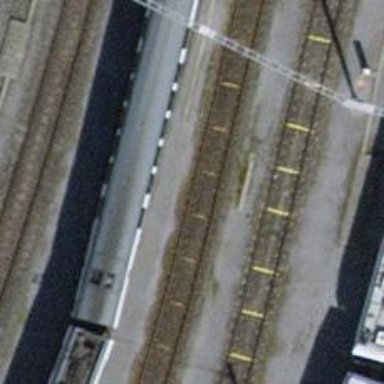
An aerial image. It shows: Rail yard with electrified contact lines for railway operations.